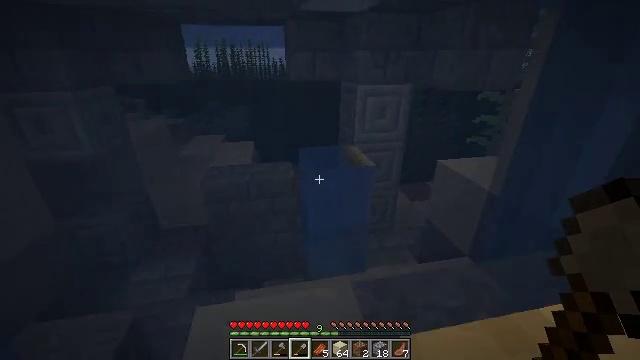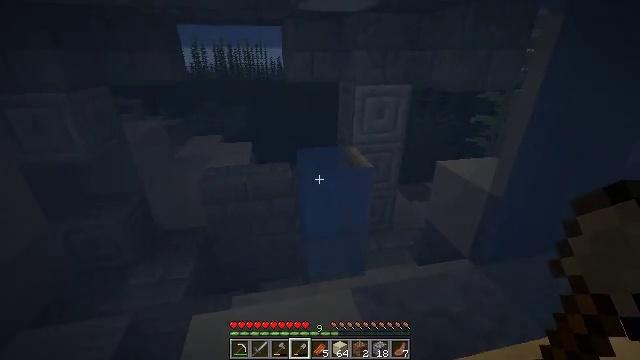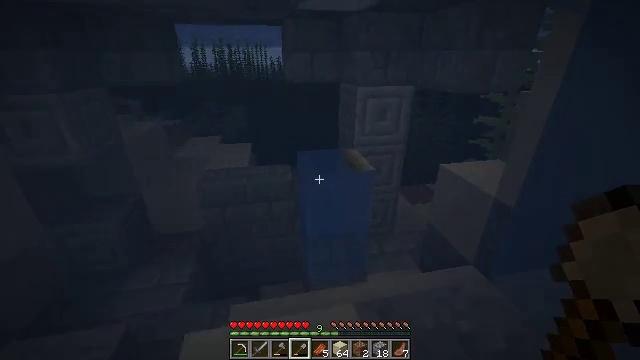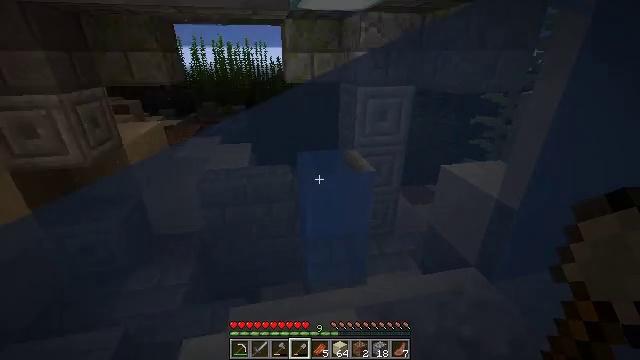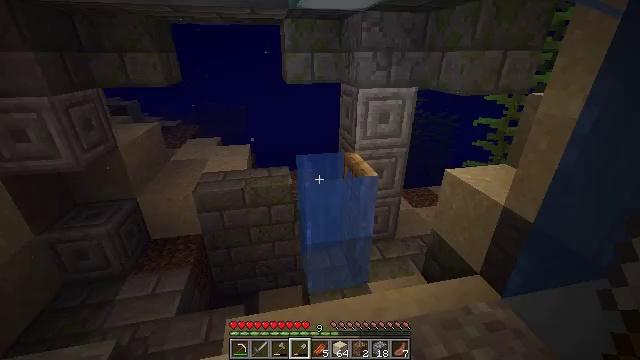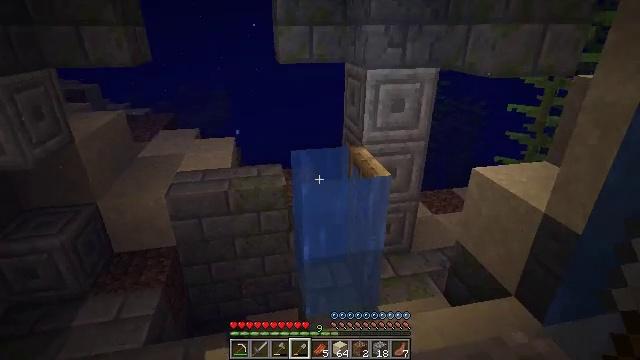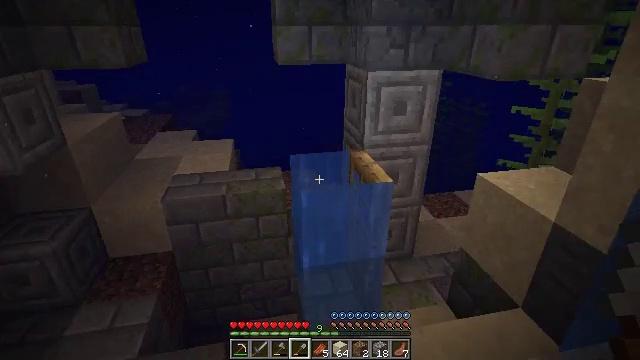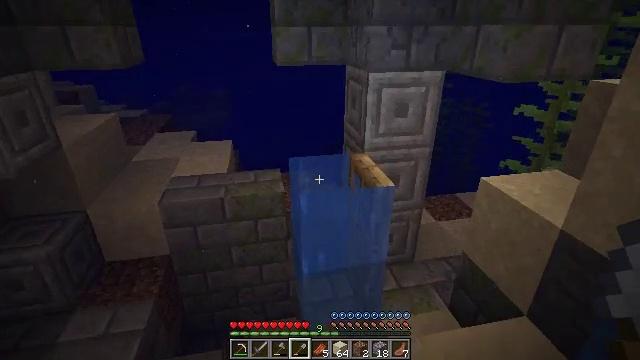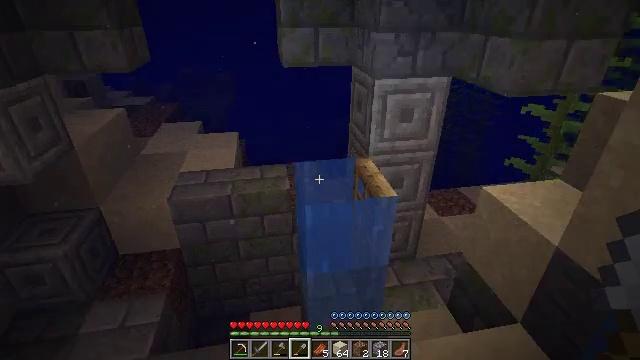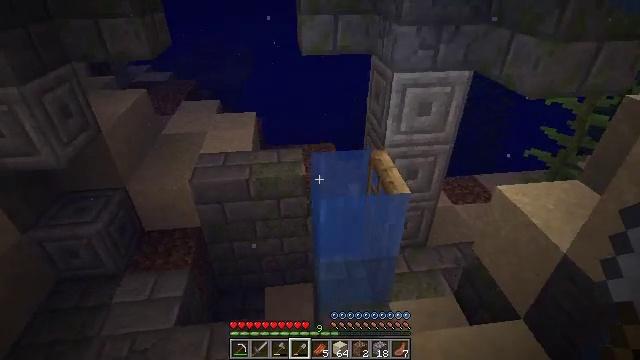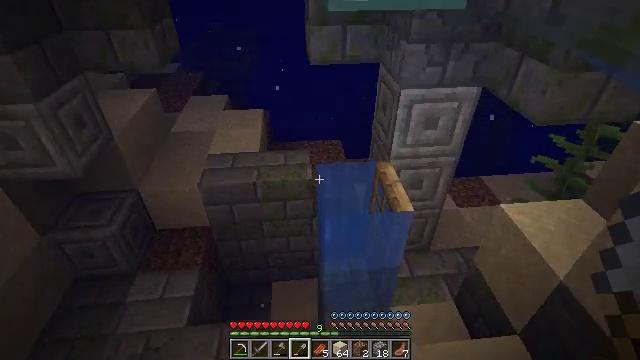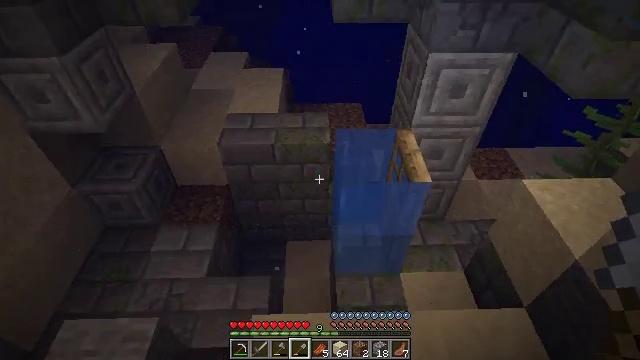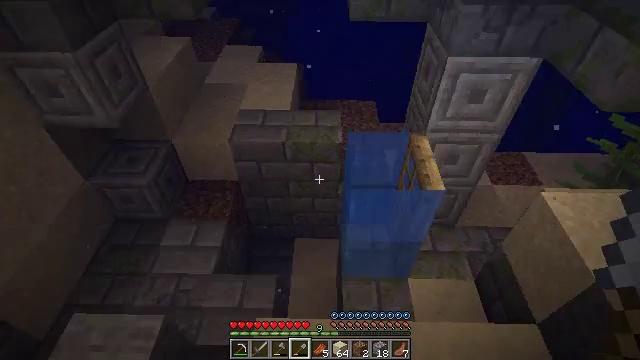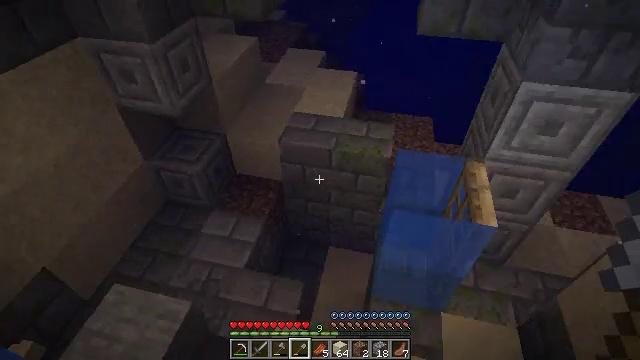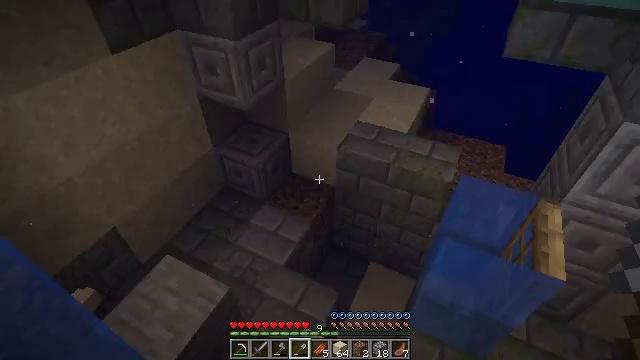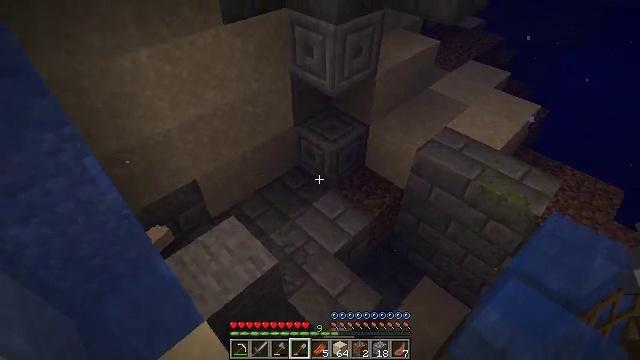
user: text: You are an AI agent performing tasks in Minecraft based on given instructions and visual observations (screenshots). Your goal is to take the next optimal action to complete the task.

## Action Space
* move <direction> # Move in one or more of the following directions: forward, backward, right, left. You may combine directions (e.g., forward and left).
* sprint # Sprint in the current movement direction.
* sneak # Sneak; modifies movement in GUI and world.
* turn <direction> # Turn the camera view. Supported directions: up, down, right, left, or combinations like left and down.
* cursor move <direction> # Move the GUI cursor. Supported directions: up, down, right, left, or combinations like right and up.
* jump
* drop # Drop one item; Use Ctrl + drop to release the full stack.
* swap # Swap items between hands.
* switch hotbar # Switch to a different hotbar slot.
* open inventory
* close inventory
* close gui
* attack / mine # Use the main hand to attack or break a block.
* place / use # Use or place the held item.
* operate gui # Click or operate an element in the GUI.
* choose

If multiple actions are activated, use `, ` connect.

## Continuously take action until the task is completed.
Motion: motion action
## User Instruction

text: Break the sand block.
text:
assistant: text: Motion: move forward
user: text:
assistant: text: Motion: move forward
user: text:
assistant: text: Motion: move forward
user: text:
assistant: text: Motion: move forward
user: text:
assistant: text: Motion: move forward
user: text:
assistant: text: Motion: move forward
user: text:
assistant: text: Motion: move forward
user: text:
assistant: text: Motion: move forward, turn left and down
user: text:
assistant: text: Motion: move forward, turn left and down
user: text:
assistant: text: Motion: move forward, turn left and down
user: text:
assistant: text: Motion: move forward, turn left and down
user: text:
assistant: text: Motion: move forward, turn left and down
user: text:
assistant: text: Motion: move forward and move right, turn left and up
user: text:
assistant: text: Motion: move forward and move right, turn left and up
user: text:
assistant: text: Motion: move forward and move right, turn left and down
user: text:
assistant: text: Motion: move forward and move right, turn left
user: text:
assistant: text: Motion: move forward and move right
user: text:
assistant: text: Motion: move right
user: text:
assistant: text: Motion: move right
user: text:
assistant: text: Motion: no_op
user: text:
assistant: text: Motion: no_op
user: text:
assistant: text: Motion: no_op
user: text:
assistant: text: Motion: no_op
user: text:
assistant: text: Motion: no_op
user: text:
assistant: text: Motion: no_op
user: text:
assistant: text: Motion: no_op
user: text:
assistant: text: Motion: turn left and up
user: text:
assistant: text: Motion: turn left and up
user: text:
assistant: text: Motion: move forward and move right, turn up
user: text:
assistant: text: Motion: move forward and move right, turn up